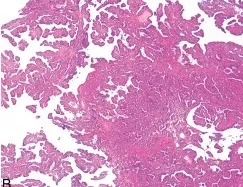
(B) PTC x40.
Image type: pathology (h&e)